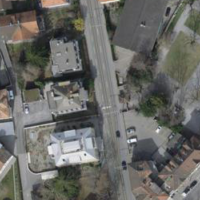
EUNIS habitat code: 54
Species observed at this site:
Passer domesticus